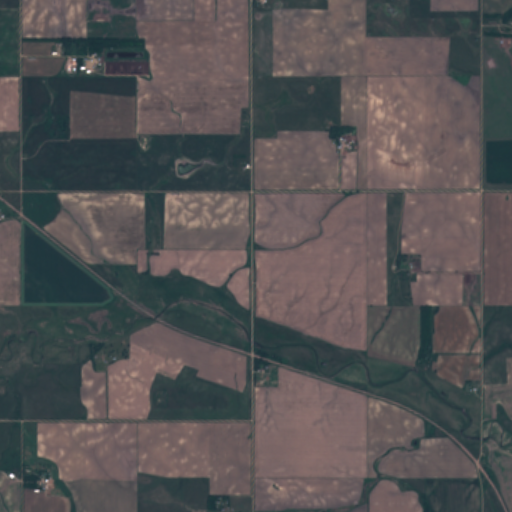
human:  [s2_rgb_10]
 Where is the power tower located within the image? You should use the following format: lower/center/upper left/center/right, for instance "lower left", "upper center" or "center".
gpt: There is no power tower in the image.